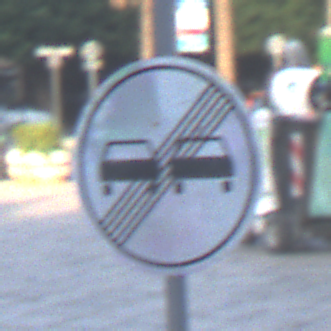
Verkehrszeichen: EndeUeberholverbot
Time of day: SunriseSunset
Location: Outdoor (Urban)
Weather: PartlyCloudy
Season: NotSpecified
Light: Natural